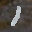
Label: 1